Aerial crown-view tile of a tropical tree (Barro Colorado Island, Panama), acquired 20241014:
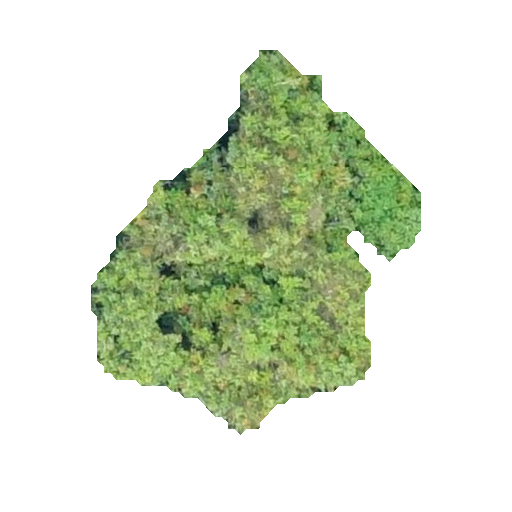
Species: Protium stevensonii
GBIF accepted scientific name: Tetragastris panamensis
Crown area: 113.71 m²